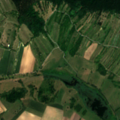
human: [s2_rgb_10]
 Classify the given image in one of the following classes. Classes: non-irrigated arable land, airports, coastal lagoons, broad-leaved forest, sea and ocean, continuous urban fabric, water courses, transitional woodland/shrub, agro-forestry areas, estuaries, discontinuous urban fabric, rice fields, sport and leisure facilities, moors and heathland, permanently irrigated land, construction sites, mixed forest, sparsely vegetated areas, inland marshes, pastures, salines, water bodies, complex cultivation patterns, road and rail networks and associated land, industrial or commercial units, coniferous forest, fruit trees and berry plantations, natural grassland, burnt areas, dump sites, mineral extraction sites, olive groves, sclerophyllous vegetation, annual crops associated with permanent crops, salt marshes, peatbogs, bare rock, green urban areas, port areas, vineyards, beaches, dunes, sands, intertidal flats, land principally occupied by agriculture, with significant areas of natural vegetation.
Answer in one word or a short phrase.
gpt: non-irrigated arable land, vineyards, pastures, broad-leaved forest